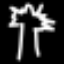
Label: palm tree